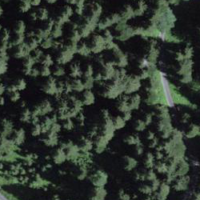
EUNIS habitat code: 43
Species observed at this site:
Oxalis acetosella